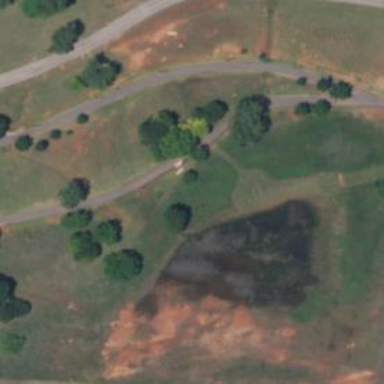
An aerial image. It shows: Disc golf tee.